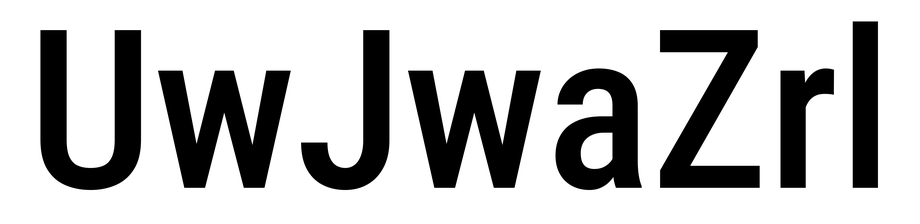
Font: Roboto_Condensed_Medium